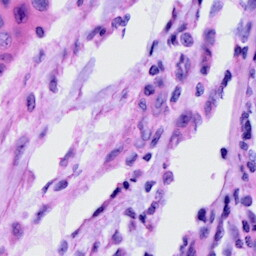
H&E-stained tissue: Cervix